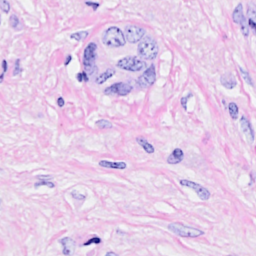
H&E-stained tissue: Breast